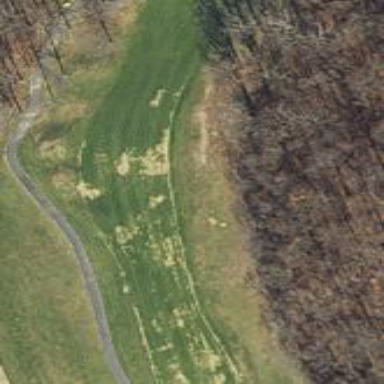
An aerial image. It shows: Golf fairway in the image.